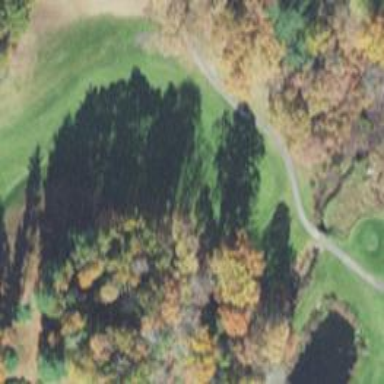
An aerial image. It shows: Grassy area designated as golf fairway.